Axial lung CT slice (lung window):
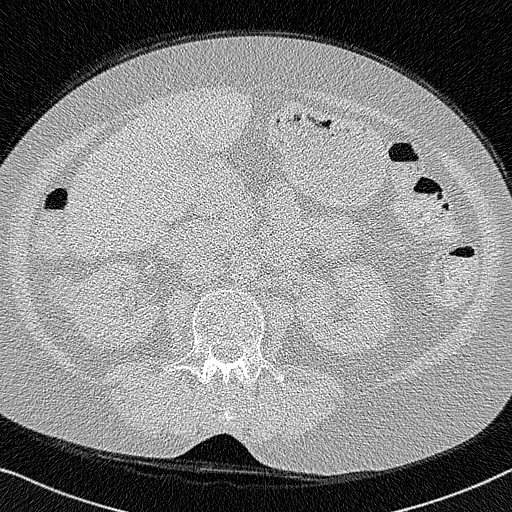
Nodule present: no